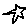
Label: star